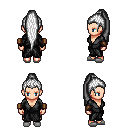
a pixel art fantasy rpg character, female body template, human, light skin, gray robe, gold greaves, white extra-long topknot hairstyle, leather bracers, white slippers, four views (front, back, left, right), 2x2 character sprite sheet, small pixel art, hard edges, no anti-aliasing